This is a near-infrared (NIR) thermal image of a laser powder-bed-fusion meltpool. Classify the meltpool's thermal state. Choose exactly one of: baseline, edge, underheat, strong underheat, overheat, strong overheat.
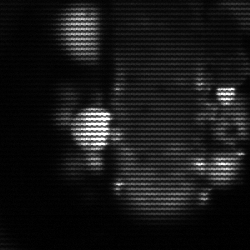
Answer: strong underheat